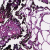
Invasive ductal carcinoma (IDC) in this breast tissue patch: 0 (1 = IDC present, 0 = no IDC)